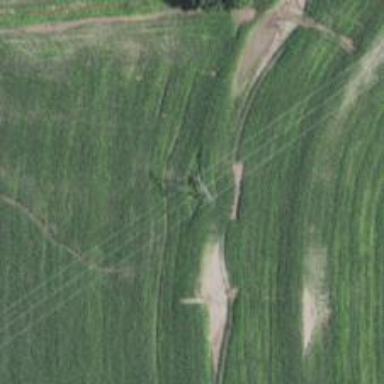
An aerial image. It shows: H-frame designed tower for power lines.